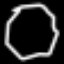
Label: octagon